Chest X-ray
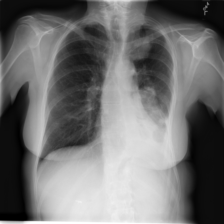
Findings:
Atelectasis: negative
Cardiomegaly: negative
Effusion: negative
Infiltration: negative
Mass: positive
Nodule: negative
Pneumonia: negative
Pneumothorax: negative
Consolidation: positive
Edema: negative
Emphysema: negative
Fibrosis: negative
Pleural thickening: negative
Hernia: negative